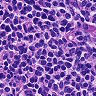
Metastatic tissue present: no